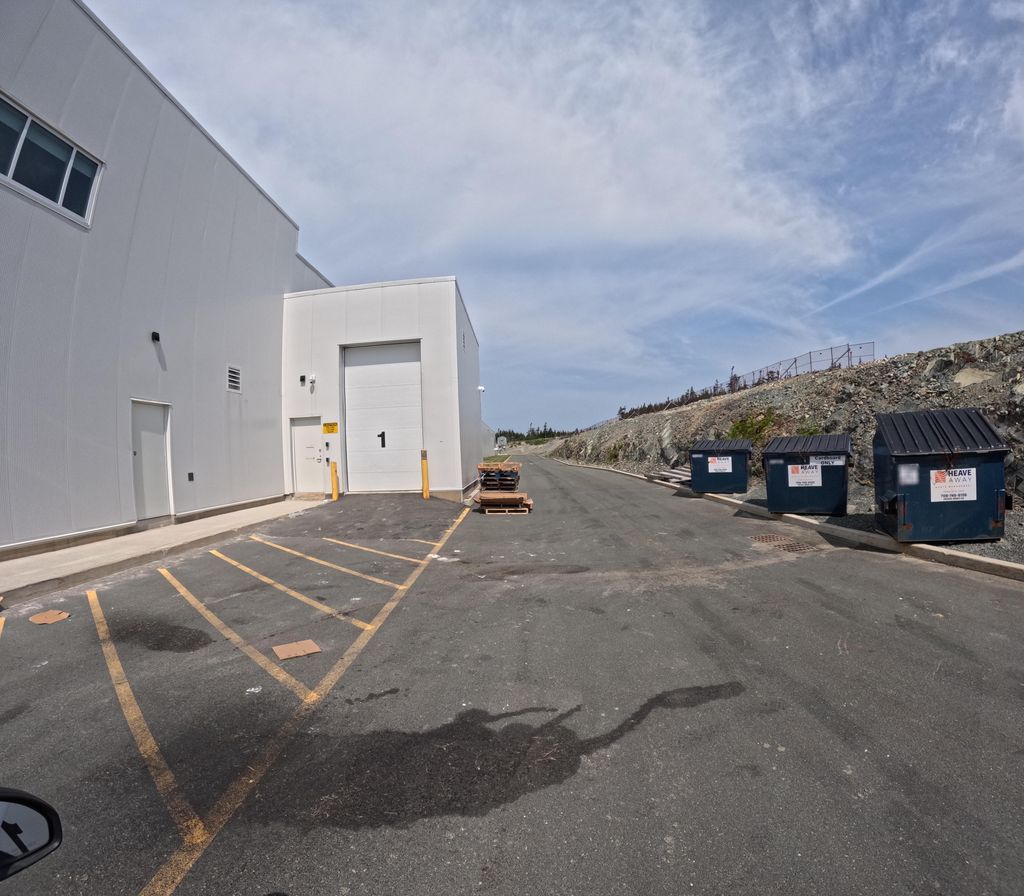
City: st_johns